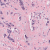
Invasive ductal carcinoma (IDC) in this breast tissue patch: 1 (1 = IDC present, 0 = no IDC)